Aerial crown-view tile of a tropical tree (Barro Colorado Island, Panama), acquired 20250512:
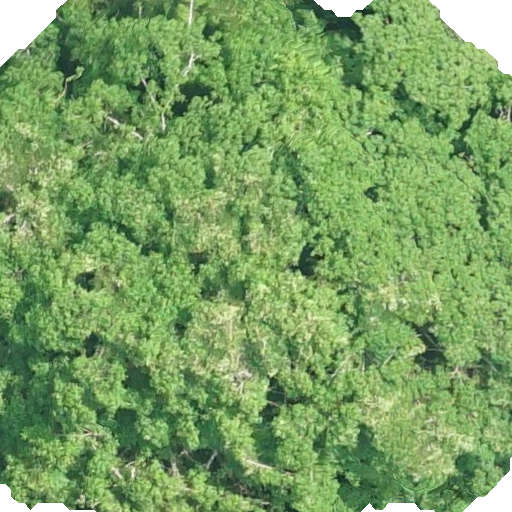
Species: Hura crepitans
GBIF accepted scientific name: Hura crepitans
Crown area: 443.981 m²